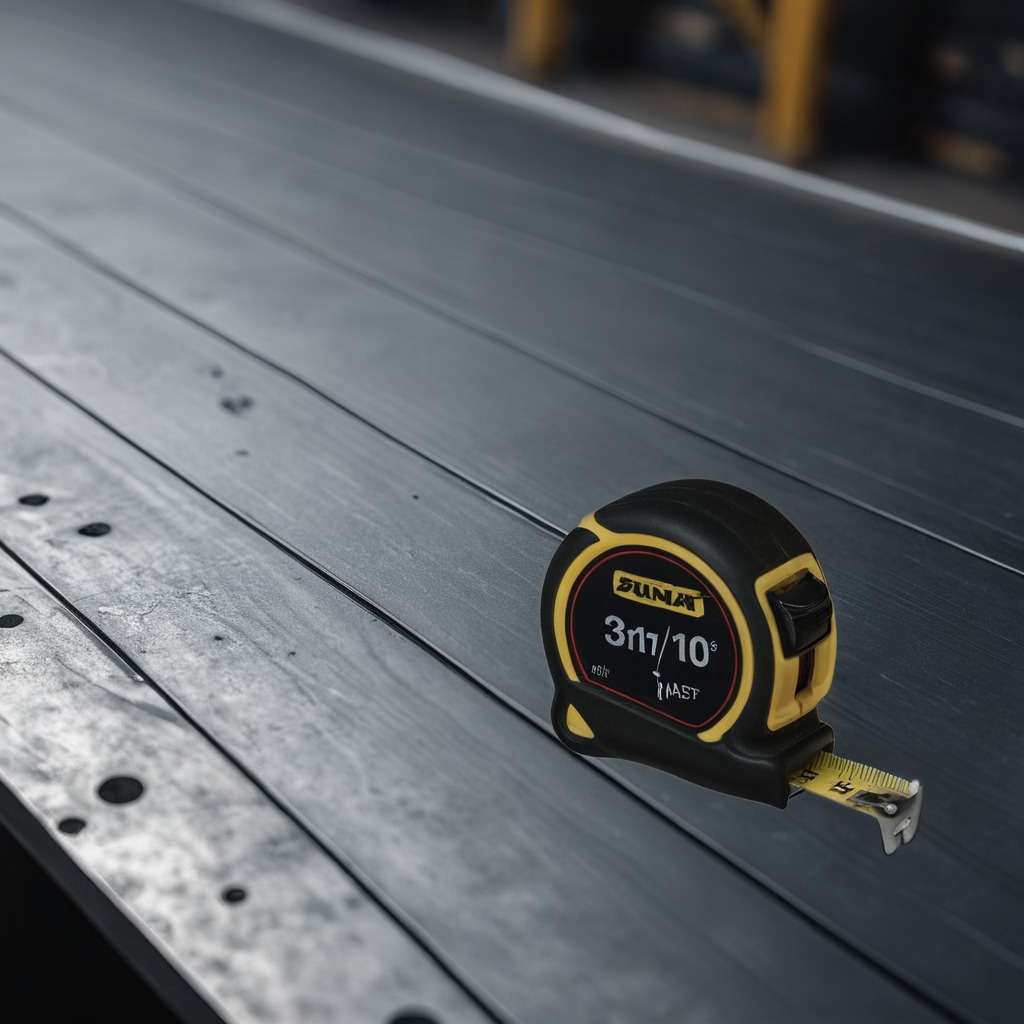
A measuring tape is lying on the cold steel table in a mining workshop.